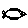
Label: fish